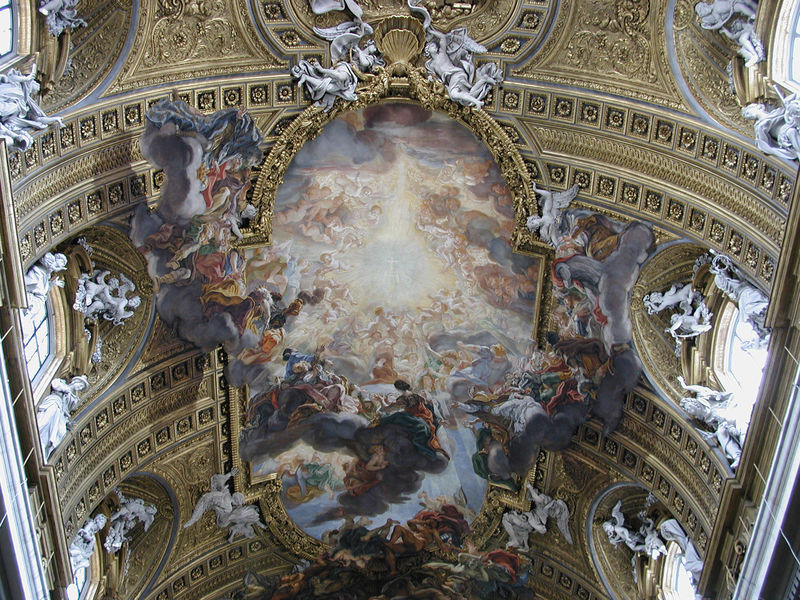
Titel: Deckengemälde “Anbetung des Namens Jesu” in Il Gesù in Rom
Künstler: Giovanni Battista Gaulli
Standort: Rom, Il Gesù (EU - I - Latium)
Schlagwörter: blau, gemälde, gott, himmel, weiß, wolken, menschen, fenster, licht, bibel, innenraum, kirche, gold, decke, engel, relief, farbe, figuren, ornamente, stuck, gewölbe, glaube, kloster, kreuz, religion, dom, rom, chor, vatikan, heilige, muschel, deckengemälde, fresko, putten, genesis, himmelfahrt, deckenmalerei, petersdom, tonnengewölbe, da vinci, vignette, schöpfung, deckenfresko, deckemalerei